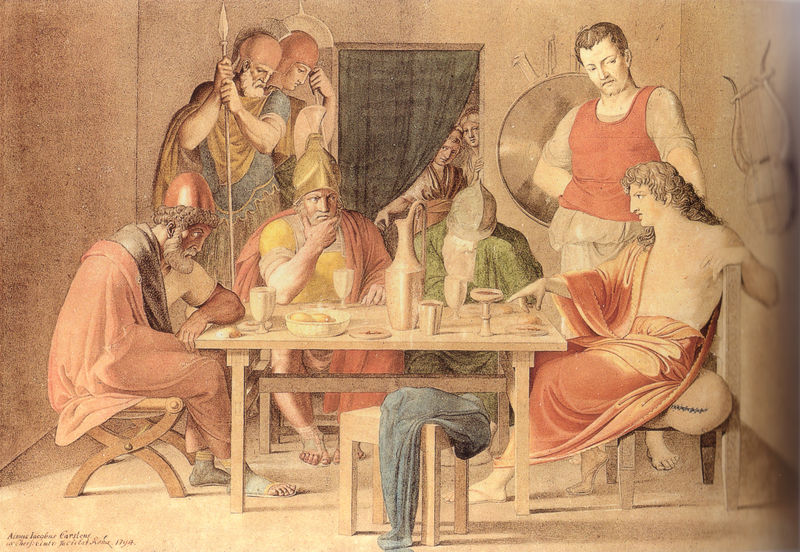
Titel: Die Helden im Zelt des Achilles vor Troja
Künstler: Asmus Jakob Carstens
Standort: Berlin
Institution: Stiftung Archiv der Akademie der Künste
Schlagwörter: blau, gemälde, gott, mann, nackt, schatten, umhang, weiß, aquarell, frauen, gelb, grün, menschen, mädchen, sitzen, braun, brust, frau, glas, grau, haar, holz, männer, raum, stuhl, stühle, tisch, tür, zeichnung, zimmer, rot, tuch, gespräch, bart, bärte, flasche, gelage, getränke, gläser, hemd, kneipe, saufen, trinken, historie, kleidung, schale, teller, instrument, signatur, vorhang, wache, gewand, gold, haare, kelch, sitzend, tücher, gewänder, klassizismus, locken, kanne, krug, farbig, perspektive, farbe, bank, hocker, schemel, krieg, blue, chair, curtain, fight, king, kissen, lanze, men, oil, people, pillow, red, robes, soldaten, soldier, soldiers, stool, women, essen, wein, bench, chairs, dress, gray, green, hair, meeting, nose, room, sitting, table, yellow, kraft, symmetrie, musikinstrument, gown, print, brown, dining, perspective, wooden, sandalen, nachdenklich, zeigen, nazarener, stola, becher, barfuss, schild, antike, denken, unterhemd, zentralperspektive, schilder, schwert, schwerter, uniform, waffen, wine, soldat, waffe, helm, speisen, mythologie, gastmahl, mahl, mahlzeit, ritter, rüstung, römer, karaffe, tassen, helme, sandale, profile, wood, antik, griechen, food, greek, harp, man, roman, toga, griechisch, krieger, historienmalerei, head, orange, griechenland, umhänge, helmet, metal, speer, speere, fresko, apoll, helmbusch, harfe, lyra, david, color, leier, dog, hats, sketch, battle, beard, kelche, kannen, wachen, glass, neugierig, fahl, still life, erklären, emperor, basket, grundfarben, arms, jesus, trauen, troja, planning, colorful, beraten, beratung, war, daniel, bottle, trank, sandals, shield, warrior, brotkorb, spieß, alexander, colour, jakob, dutch, trinkgelage, beratschlagen, eat, cups, pointing, brustschild, dish, gong, dreizack, plate, togas, jug, pitcher, drink, leider, drinking, spears, latin, rom, bowl, entscheidung, strategie, änner, meal, lute, spear, servants, wealthy, bewacher, beards, dinner, asmus, carstens, grichen, inétrieu, rüstuing, speis, strategen, trinekn, zegefinger, helmets, bread, symmetrical, entreten, adonis, lyre, curatin, drinks, lithography, leader, gaurds, shields, goblets, shiled, yoke, centurion, hand on chin, harp'lyre, ki, li, planing, centrion, talian, #adonis